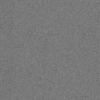
Label: dusty